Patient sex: F
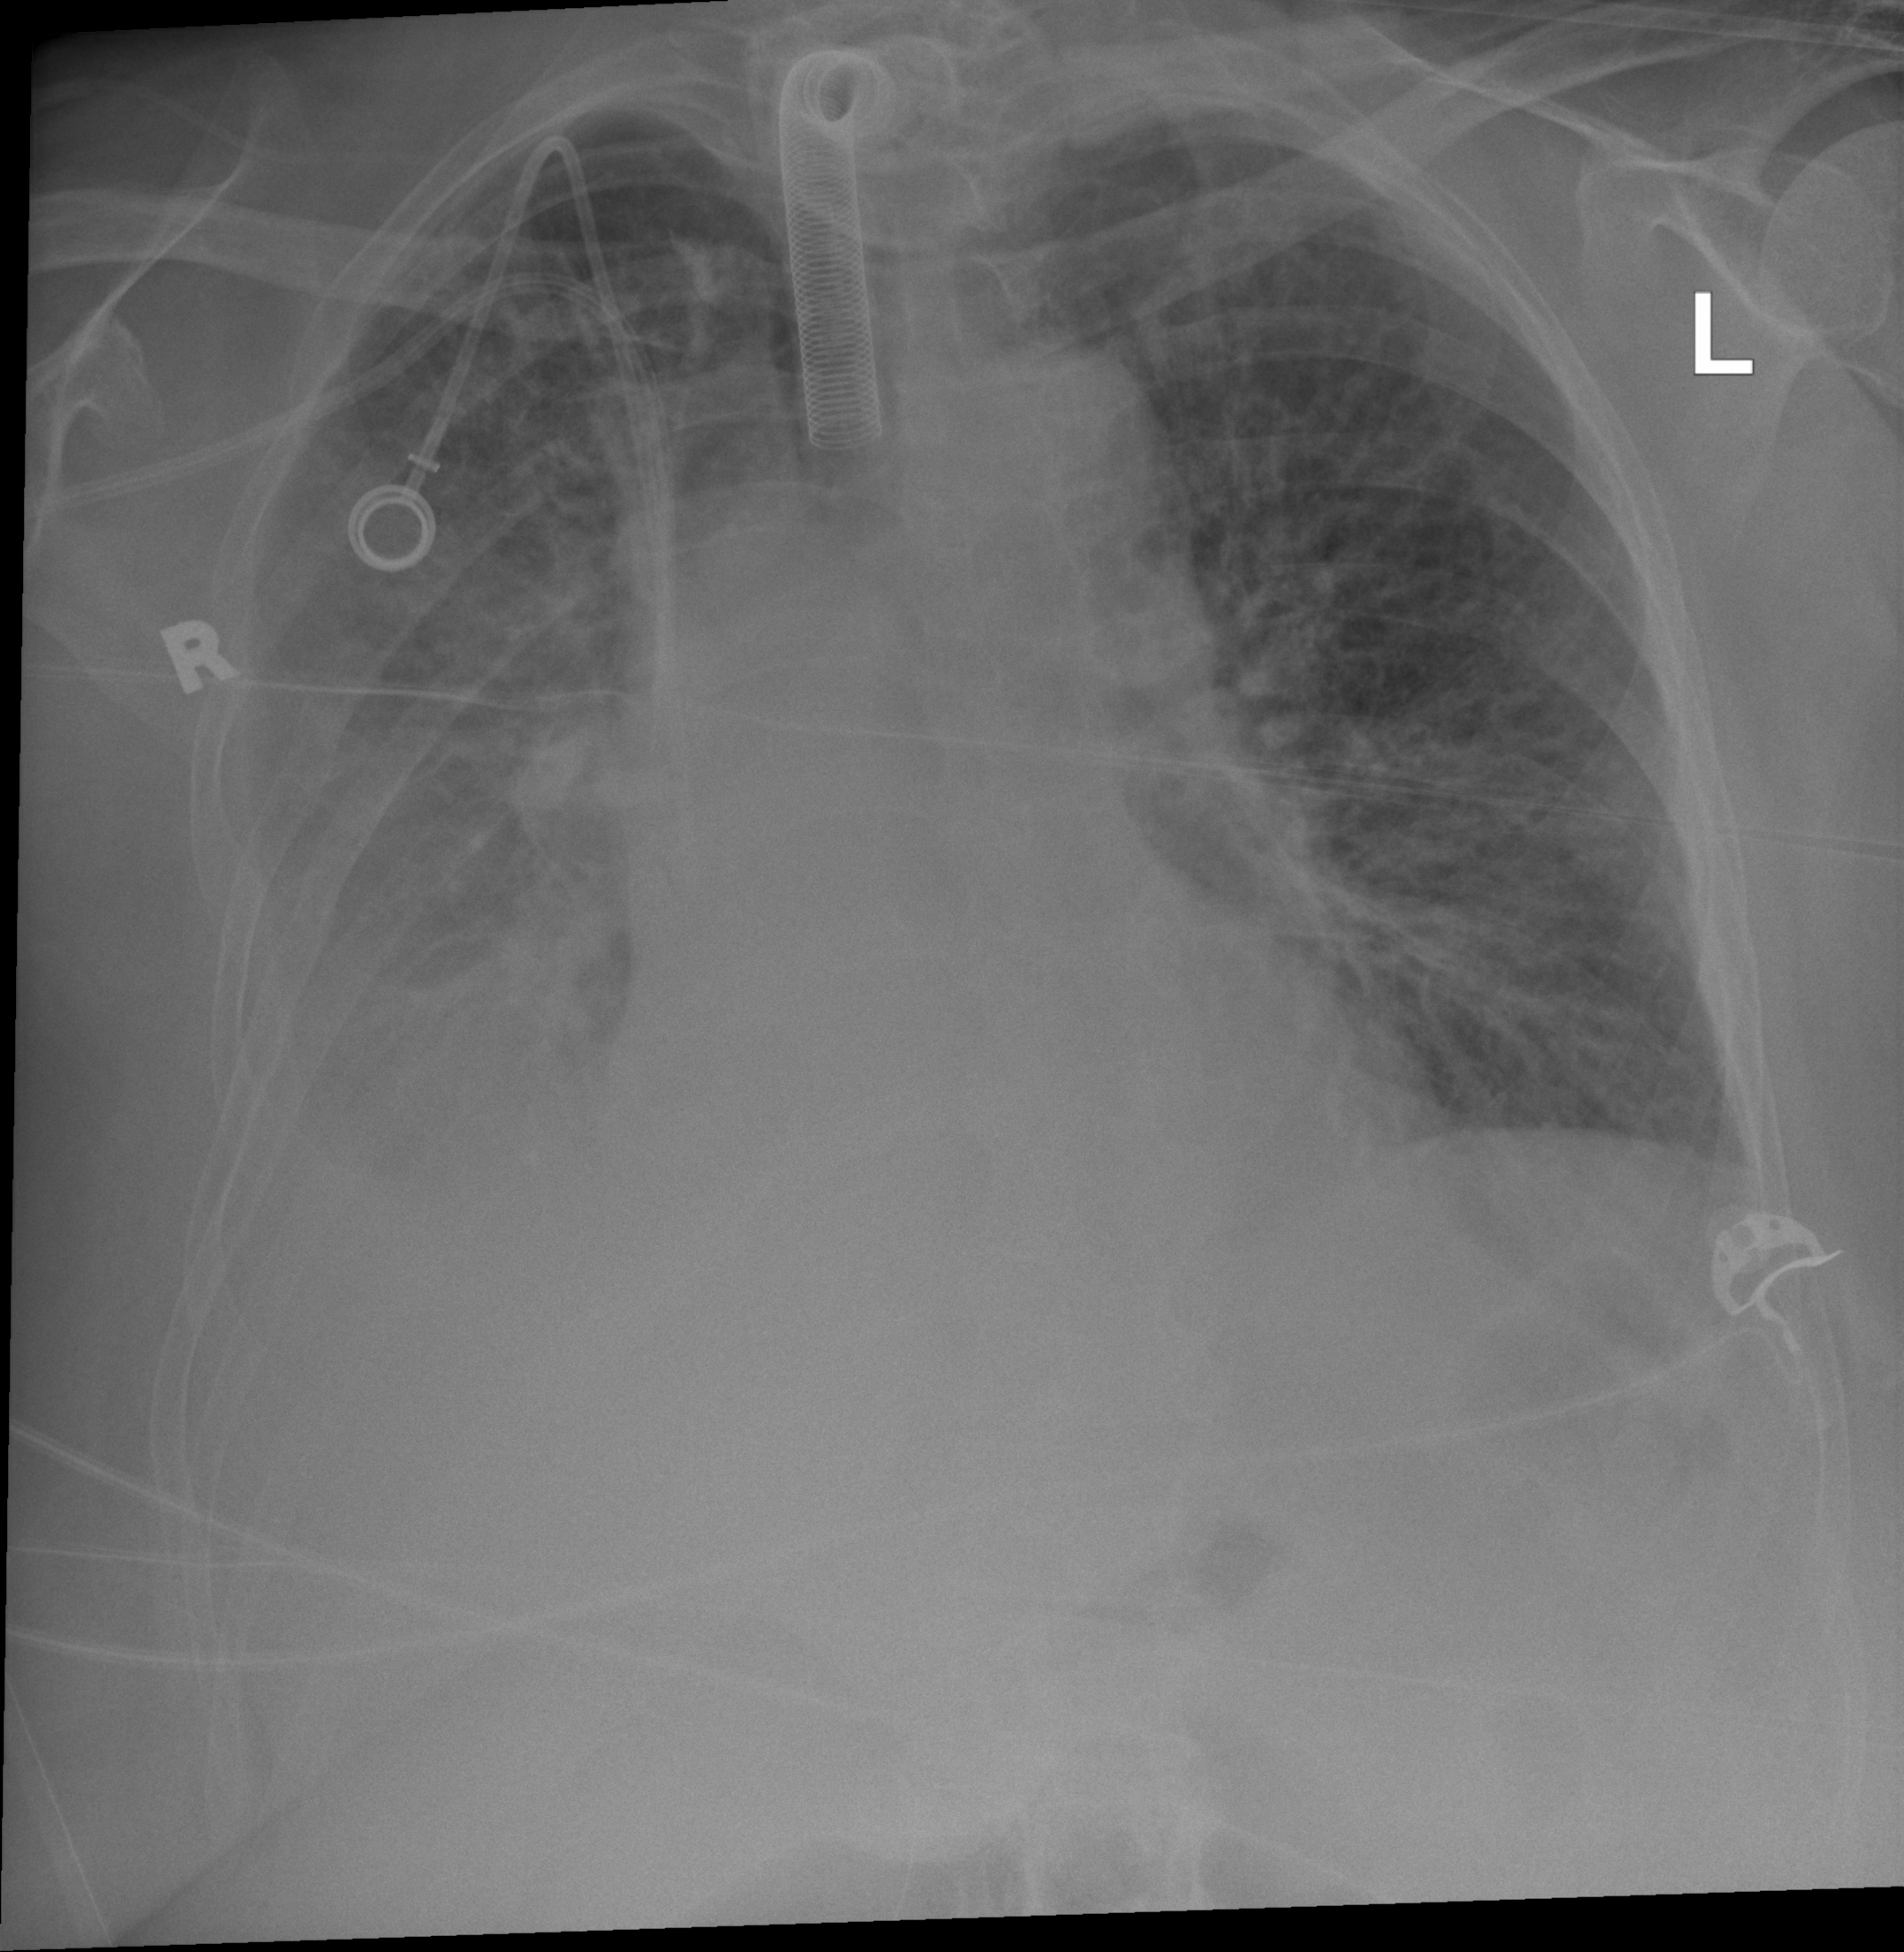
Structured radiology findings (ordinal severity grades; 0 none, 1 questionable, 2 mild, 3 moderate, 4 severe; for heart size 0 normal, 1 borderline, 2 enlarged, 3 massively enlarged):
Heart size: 1
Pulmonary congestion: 3
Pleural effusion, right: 3
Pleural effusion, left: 1
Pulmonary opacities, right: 0
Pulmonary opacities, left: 2
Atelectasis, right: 3
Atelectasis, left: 2